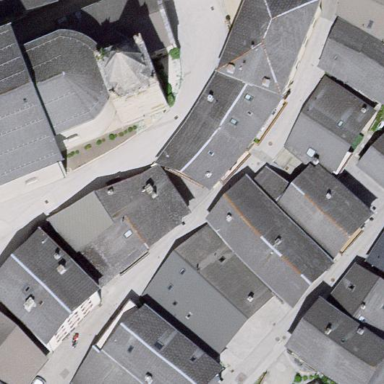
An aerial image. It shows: Simple house.